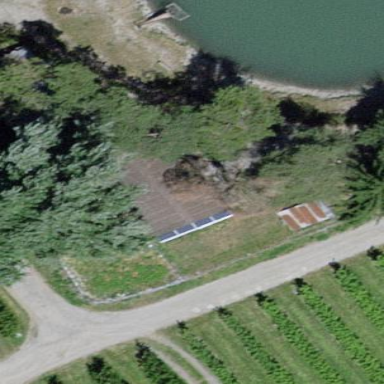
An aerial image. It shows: Shed building.